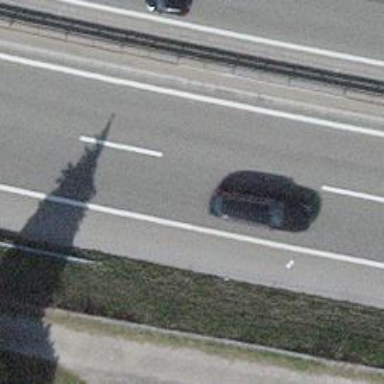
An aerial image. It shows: View of motorway.